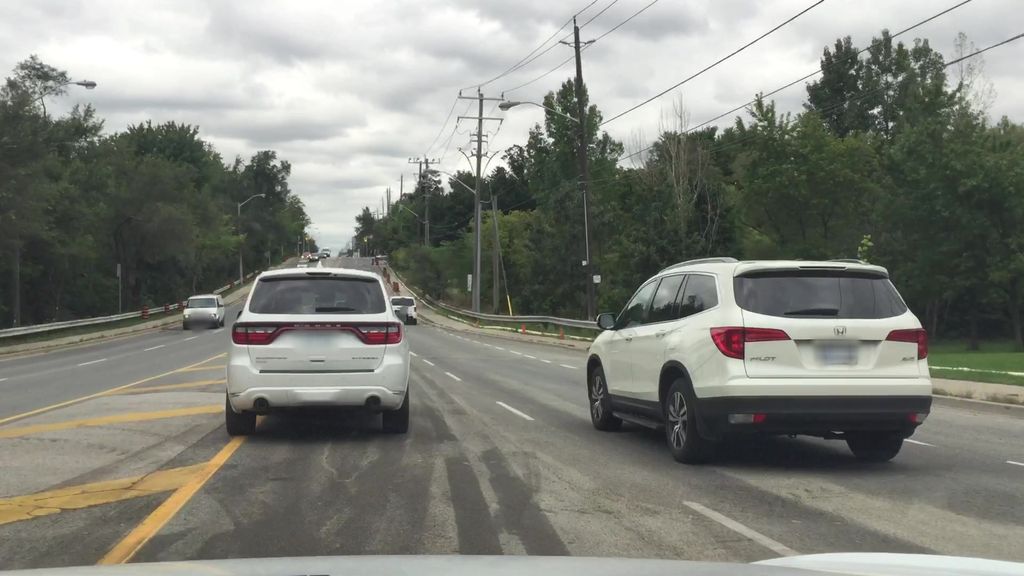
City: toronto